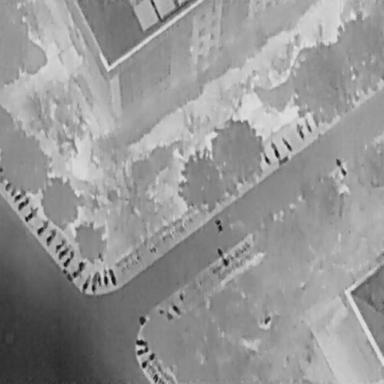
There are 22 objects shown in the infrared image, including 20 Bicycles, and two People.